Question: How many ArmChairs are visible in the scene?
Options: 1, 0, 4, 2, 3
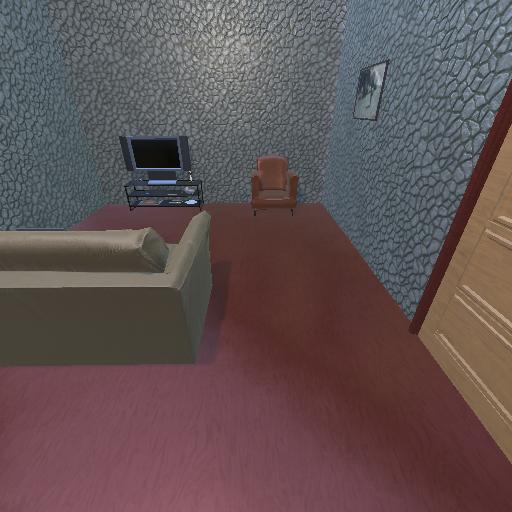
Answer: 1